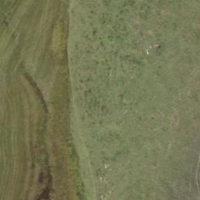
EUNIS habitat code: 25
Species observed at this site:
Arnica montana